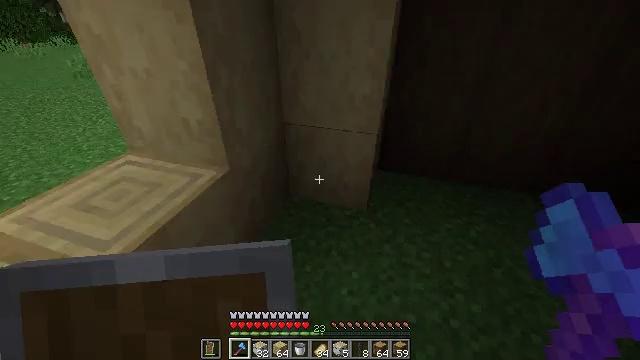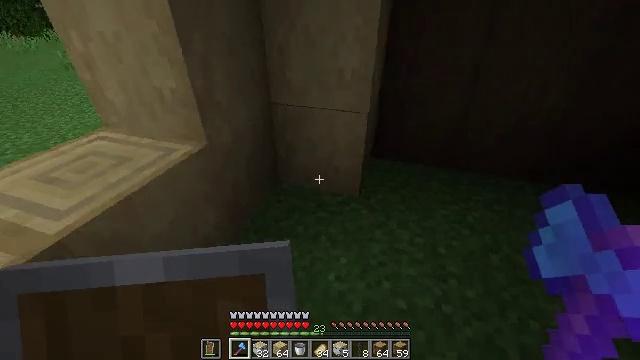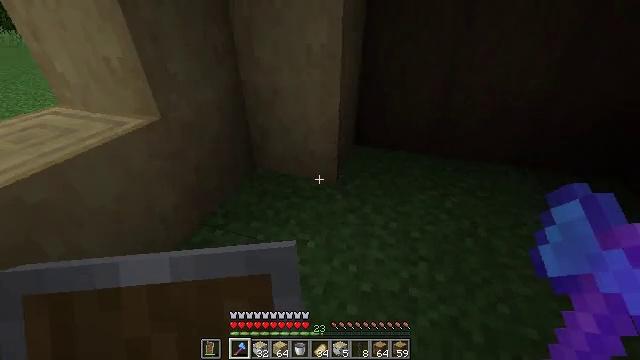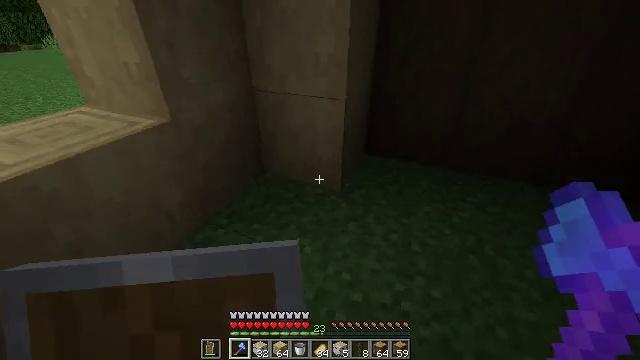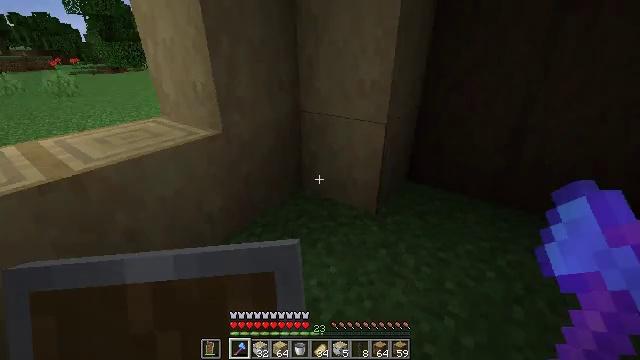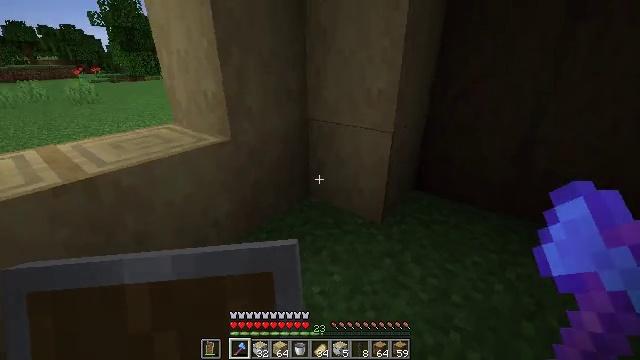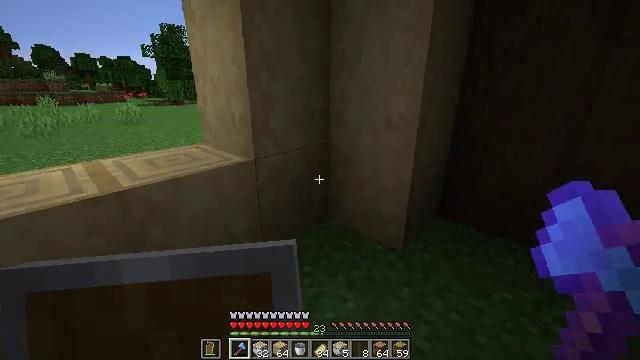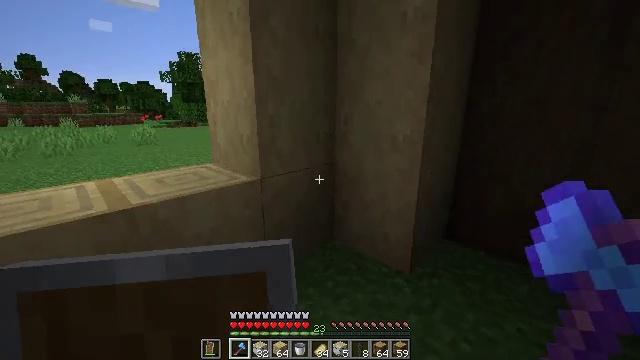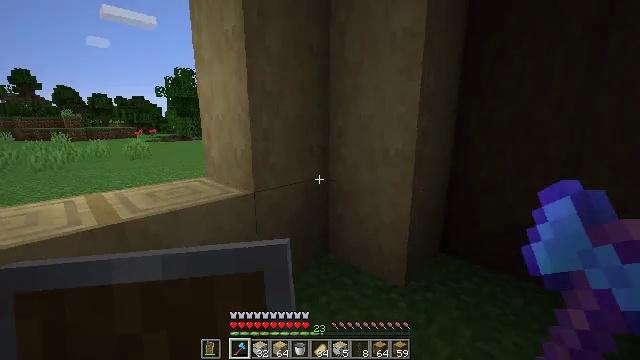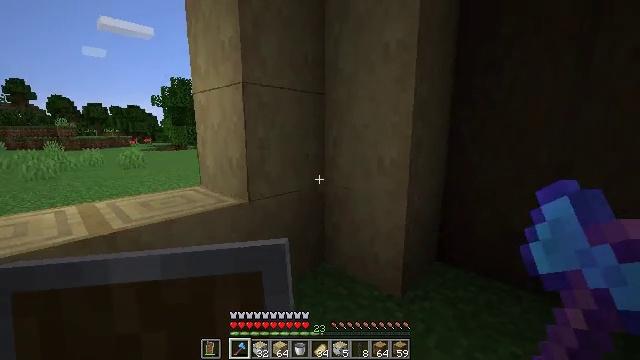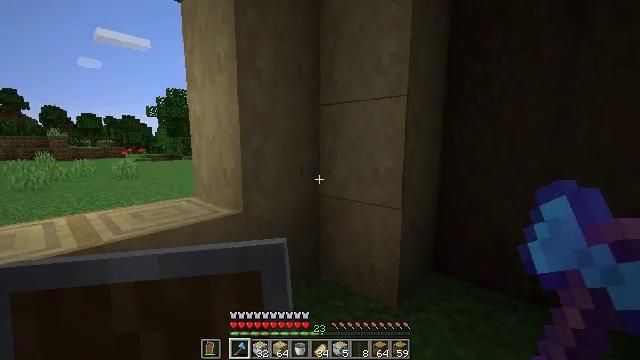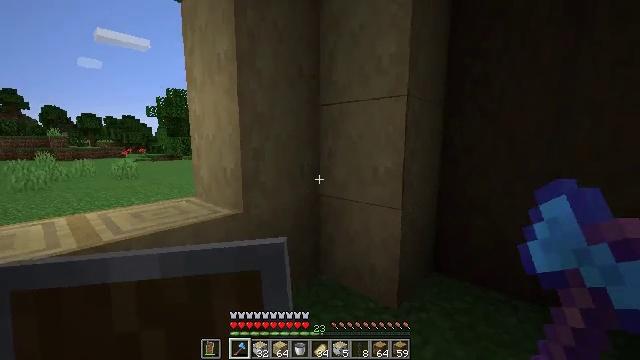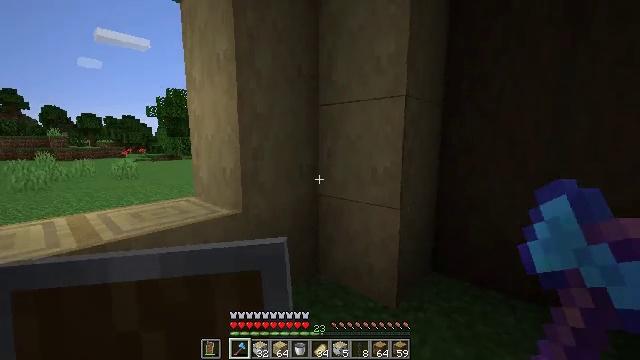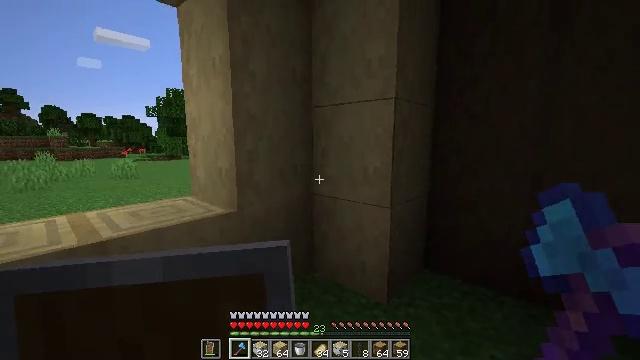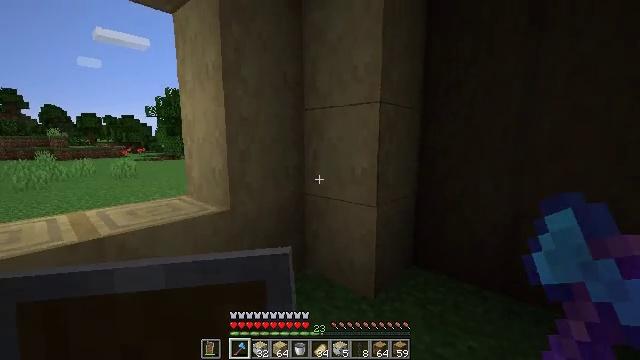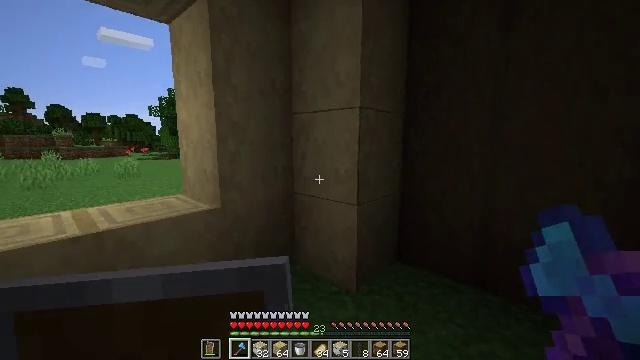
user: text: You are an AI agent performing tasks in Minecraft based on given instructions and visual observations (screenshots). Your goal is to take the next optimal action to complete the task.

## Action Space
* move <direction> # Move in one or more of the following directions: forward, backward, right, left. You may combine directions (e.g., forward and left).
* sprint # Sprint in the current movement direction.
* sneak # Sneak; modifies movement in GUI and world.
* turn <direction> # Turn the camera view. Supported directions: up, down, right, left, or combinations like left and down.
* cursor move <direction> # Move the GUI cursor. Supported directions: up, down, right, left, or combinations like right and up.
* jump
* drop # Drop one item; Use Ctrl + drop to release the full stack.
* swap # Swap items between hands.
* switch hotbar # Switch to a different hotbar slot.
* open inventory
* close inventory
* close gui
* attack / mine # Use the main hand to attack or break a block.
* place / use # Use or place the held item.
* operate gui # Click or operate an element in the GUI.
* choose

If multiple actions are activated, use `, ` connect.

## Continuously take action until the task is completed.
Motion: motion action
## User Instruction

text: Mine the stripped dark oak log.
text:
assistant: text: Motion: move right
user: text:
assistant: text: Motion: move right
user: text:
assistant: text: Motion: turn left and up
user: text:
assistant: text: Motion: turn left and up
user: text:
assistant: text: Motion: turn left and up
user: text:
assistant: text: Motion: turn left and up
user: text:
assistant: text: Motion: turn left and up
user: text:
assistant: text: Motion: turn right and up
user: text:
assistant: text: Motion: turn up
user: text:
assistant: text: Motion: turn right and up
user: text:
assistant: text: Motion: no_op
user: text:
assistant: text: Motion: move back and move right
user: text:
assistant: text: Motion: move back and move right
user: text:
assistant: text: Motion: move back and move right
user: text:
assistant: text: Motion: move back and move right
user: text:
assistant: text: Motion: move back
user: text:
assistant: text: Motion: no_op
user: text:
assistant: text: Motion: no_op
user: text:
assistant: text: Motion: no_op
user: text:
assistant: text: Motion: turn right and down
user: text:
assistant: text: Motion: move forward, turn right
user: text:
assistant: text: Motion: move forward, turn right and up
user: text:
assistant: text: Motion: move forward
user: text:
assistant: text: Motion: move forward
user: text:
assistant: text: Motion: no_op
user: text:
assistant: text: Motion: no_op
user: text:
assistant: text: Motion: no_op
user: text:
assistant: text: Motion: turn right and up
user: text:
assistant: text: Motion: turn right and up
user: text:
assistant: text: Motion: turn up